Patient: sex M, age 57
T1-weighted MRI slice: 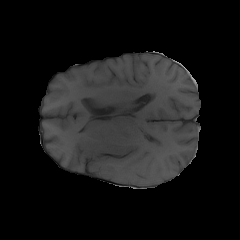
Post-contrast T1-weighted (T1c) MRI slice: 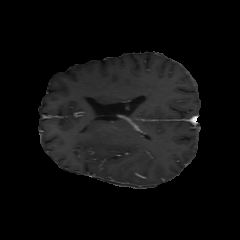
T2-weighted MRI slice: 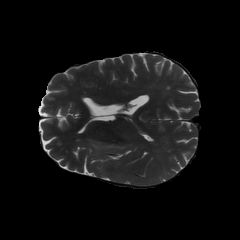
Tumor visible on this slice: yes
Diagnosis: Glioblastoma, IDH-wildtype
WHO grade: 4